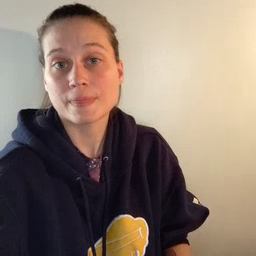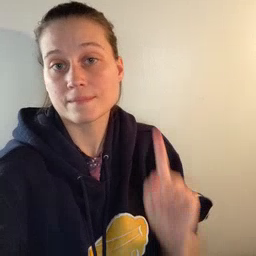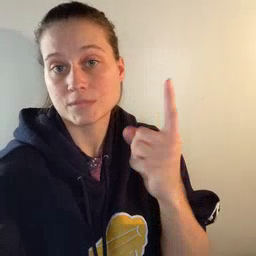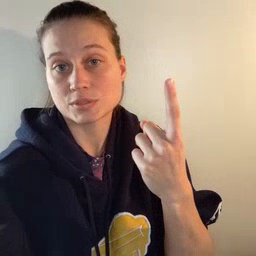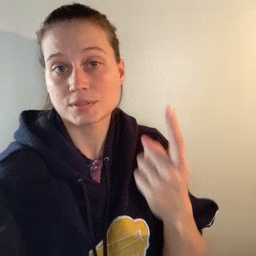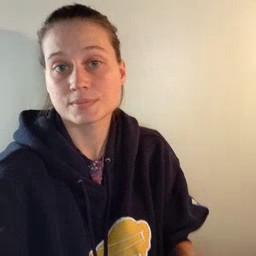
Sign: first